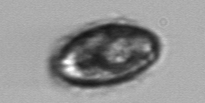
Label: Pleuronema